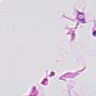
Metastatic tissue present: no